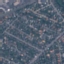
Land use / land cover: Residential